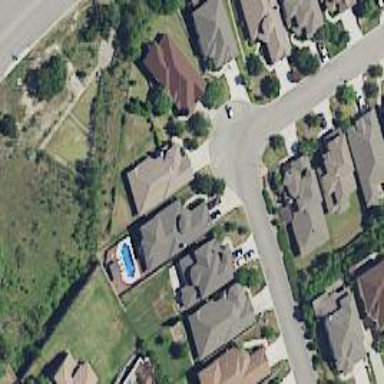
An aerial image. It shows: Residential road.